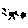
Label: moon